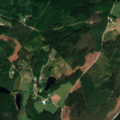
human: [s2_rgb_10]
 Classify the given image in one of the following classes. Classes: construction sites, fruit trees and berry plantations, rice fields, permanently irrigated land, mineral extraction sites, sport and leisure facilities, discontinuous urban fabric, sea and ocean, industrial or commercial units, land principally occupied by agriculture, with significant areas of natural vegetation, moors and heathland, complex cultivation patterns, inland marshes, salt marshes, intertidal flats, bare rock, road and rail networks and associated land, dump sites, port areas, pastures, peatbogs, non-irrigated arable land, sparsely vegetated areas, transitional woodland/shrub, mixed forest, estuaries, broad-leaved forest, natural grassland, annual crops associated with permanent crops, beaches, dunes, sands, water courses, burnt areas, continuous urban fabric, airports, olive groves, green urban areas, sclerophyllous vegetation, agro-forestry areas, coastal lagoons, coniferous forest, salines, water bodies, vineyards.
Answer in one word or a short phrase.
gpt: land principally occupied by agriculture, with significant areas of natural vegetation, coniferous forest, mixed forest